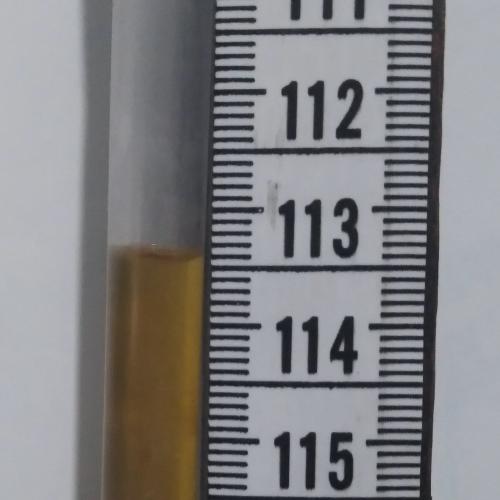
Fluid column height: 113.4 cm